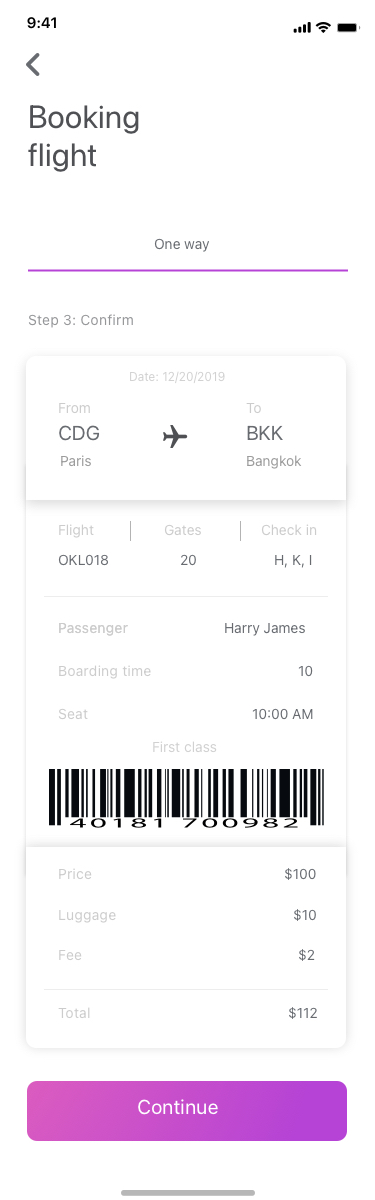
Text in this UI design:
First class
Passenger
Passenger
Boarding time
Seat
Harry James
10
10:00 AM
20
Gates
H, K, I
Check in
OKL018
Flight
Bangkok
BKK
To
Paris
CDG
From
Date: 12/20/2019
$112
$2
$10
$100
Total
Fee
Luggage
Price
Continue
Booking
flight
One way
Step 3: Confirm